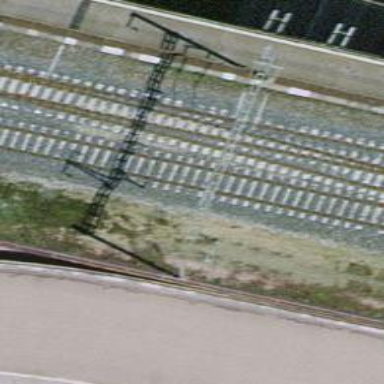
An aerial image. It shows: Railway bridge with electrified tracks and single contact line.